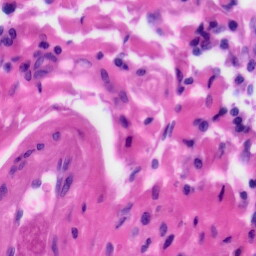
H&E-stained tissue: Tonsil